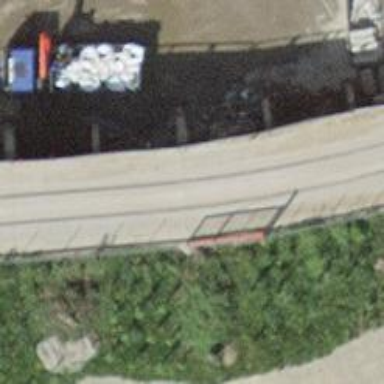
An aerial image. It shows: Rail spur service.